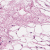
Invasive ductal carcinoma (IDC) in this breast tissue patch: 0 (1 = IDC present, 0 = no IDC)